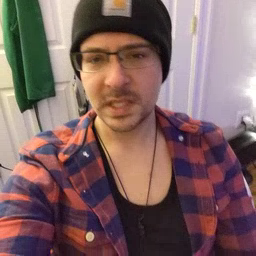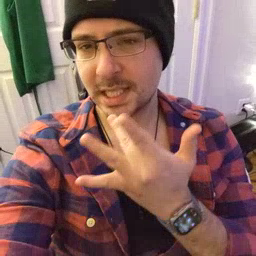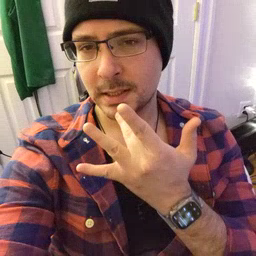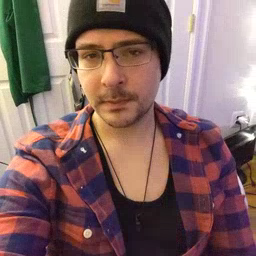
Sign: taste